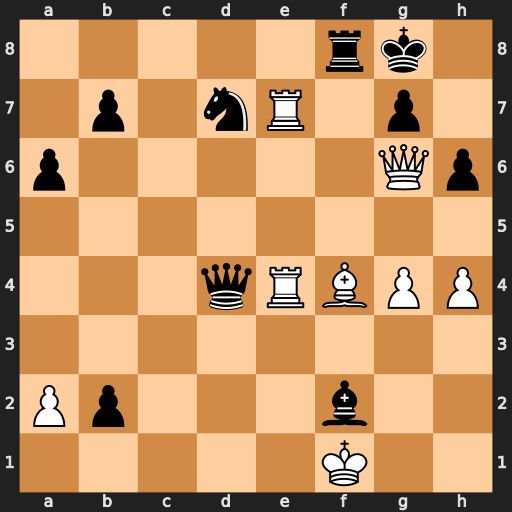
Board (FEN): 5rk1/1p1nR1p1/p5Qp/8/3qRBPP/8/Pp3b2/5K2
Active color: w
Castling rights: -
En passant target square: -
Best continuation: Rxd4 b1=Q+ Qxb1